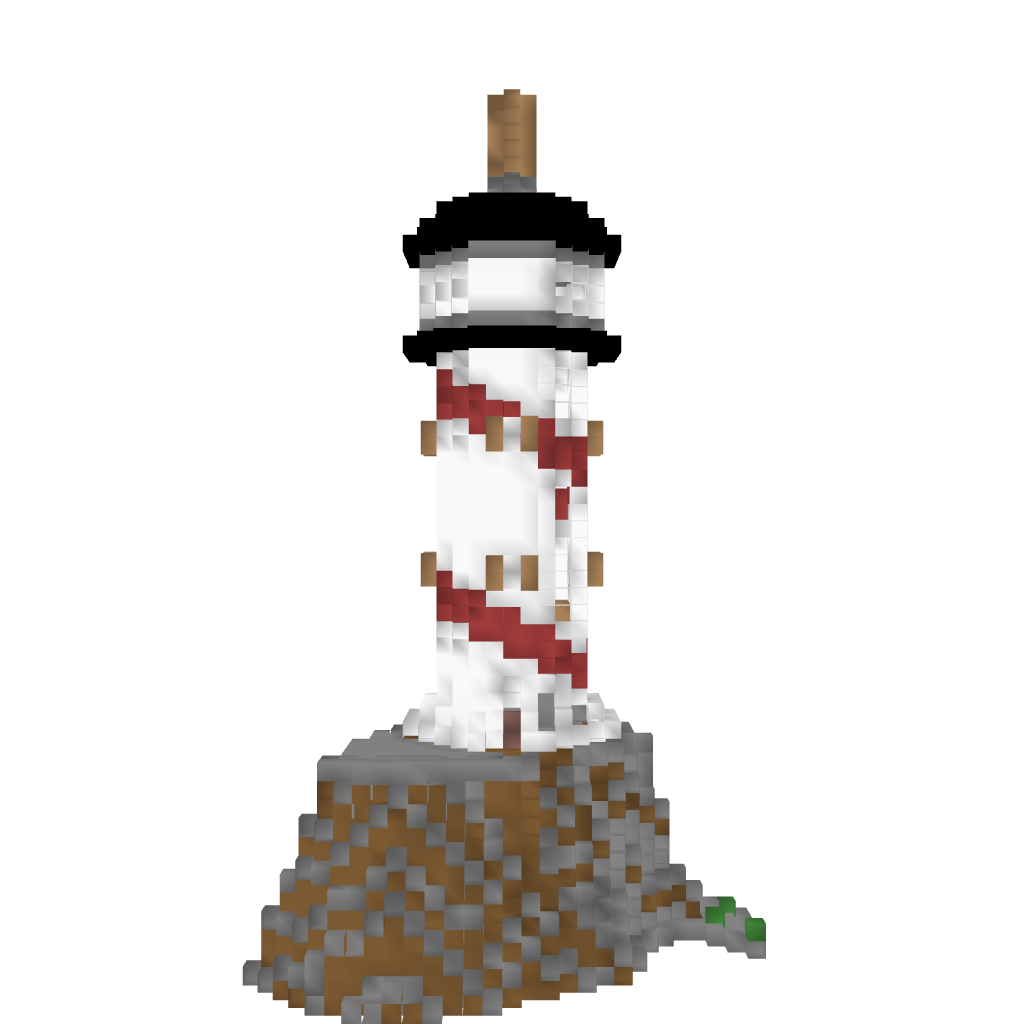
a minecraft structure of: LightHouse (working) bad low quality